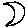
Label: moon